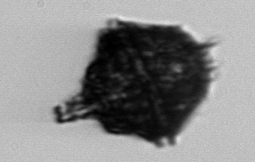
Label: Gonyaulax